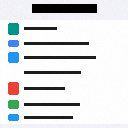
Screen state: on